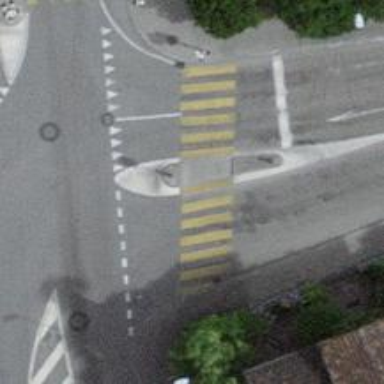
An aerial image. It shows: Uncontrolled zebra crossing with island. The crossing is marked with zebra stripes.